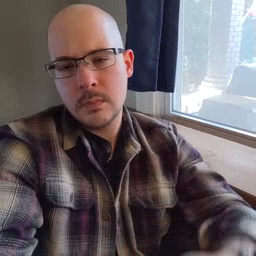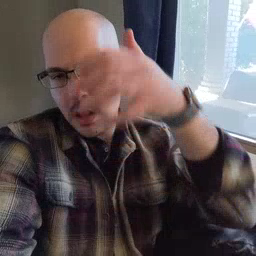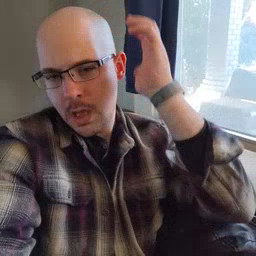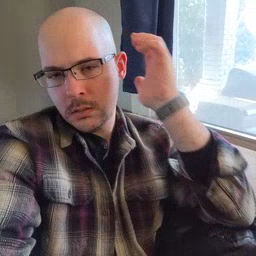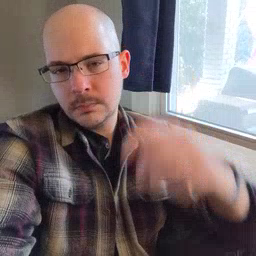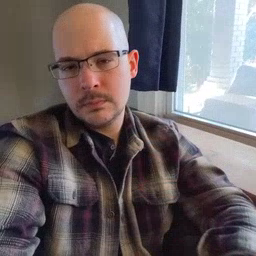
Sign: lion